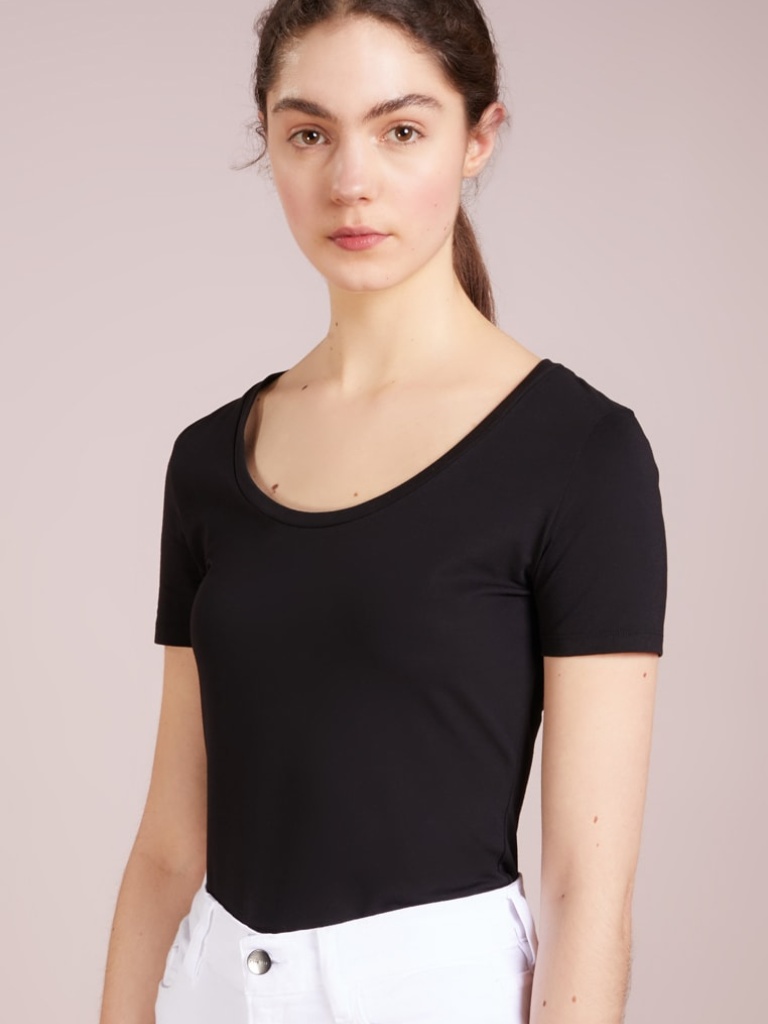
cotton tight short sleeve hip length Fully Tucked in scoop t-shirt